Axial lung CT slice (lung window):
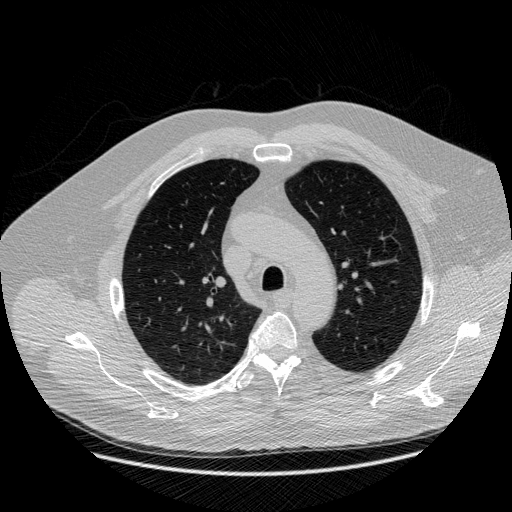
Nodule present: no